Question: We have ran into a problem when running a python script on a unix box that calls a perl command that uses regex to replace a password in a properties file.
'''
var= folderHome+"/conf/cs.properties"
process = subprocess.call(["perl", "-i", "-pe", "s/(?<=password=)\w+/mynewordtesting/", var])
'''
When using the python segment below it replaces the password just fine but will add an 'SOH' char as shown below

But using the same command directly in commandline will correctly replace the password
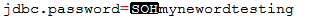
Answer: Escape the '' to '\1'; Python sees that as an escape sequence for the hex byte '01':
'''
>>> ''
''
'''
So:
'''
process = subprocess.call([
"perl", "-i", "-pe",
"s/(?<=password=)\w+/\1mynewordtesting/", var])
'''
Alternatively, use a raw string literal; escape sequences are then ignored:
'''
process = subprocess.call([
"perl", "-i", "-pe",
r"s/(?<=password=)\w+/mynewordtesting/", var])
'''